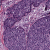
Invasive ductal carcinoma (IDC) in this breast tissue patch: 0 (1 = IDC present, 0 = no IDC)